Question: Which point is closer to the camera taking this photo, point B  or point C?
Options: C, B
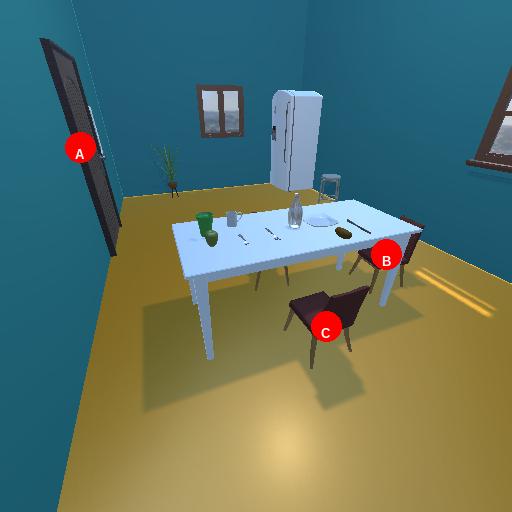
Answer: C